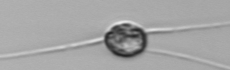
Label: Chaetoceros_danicus